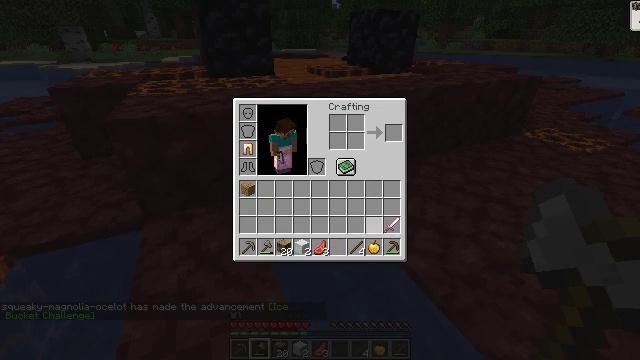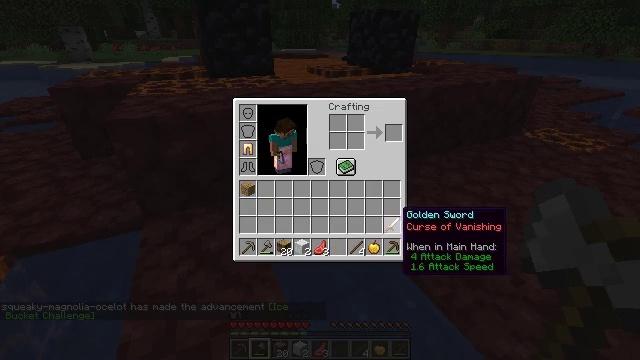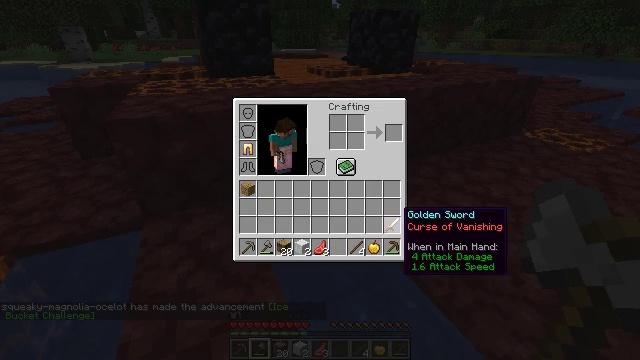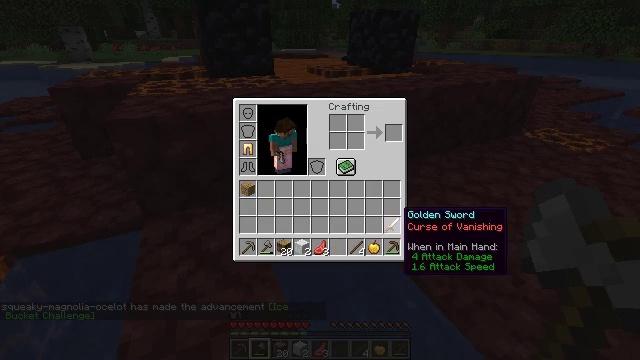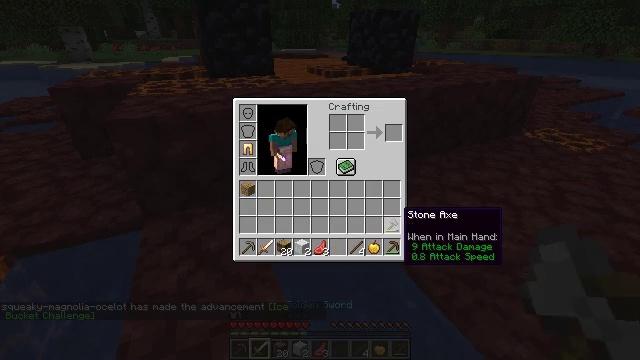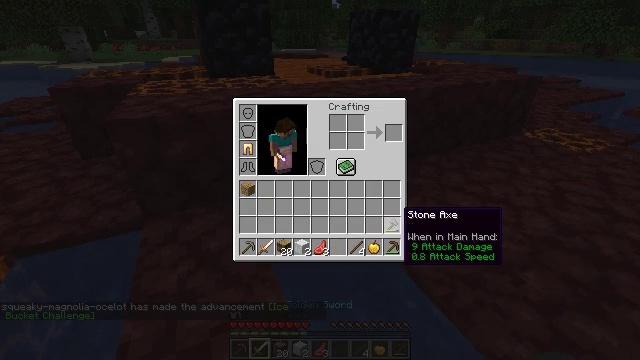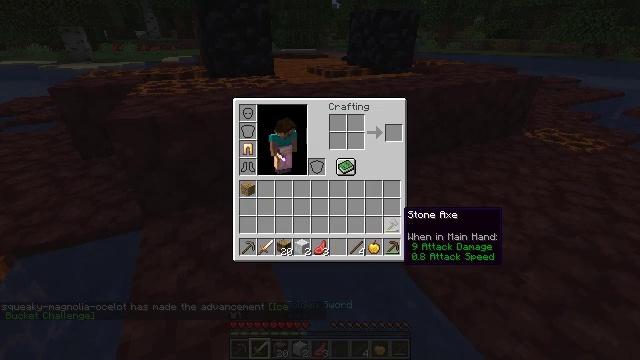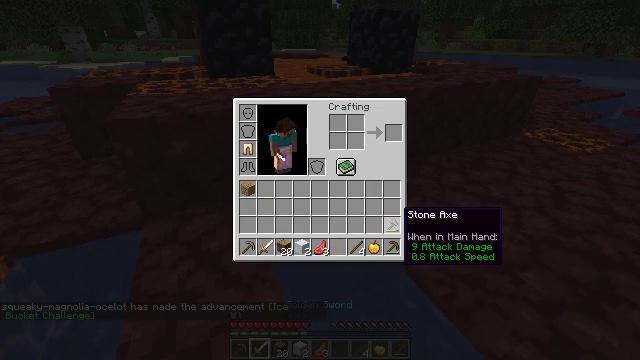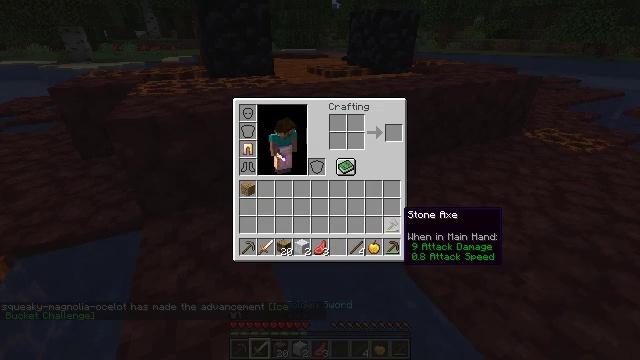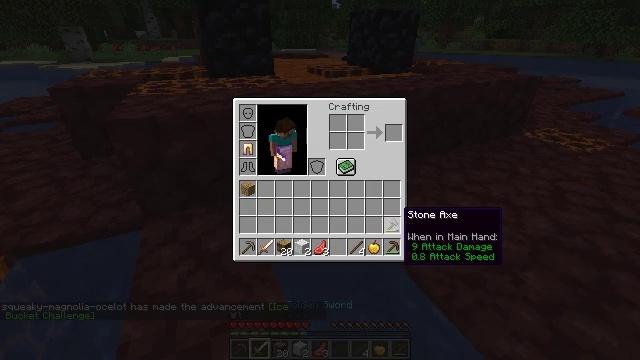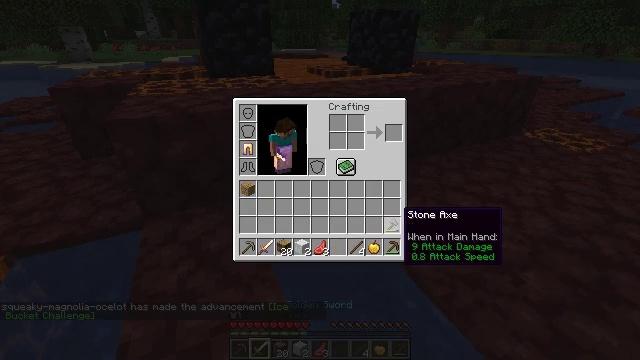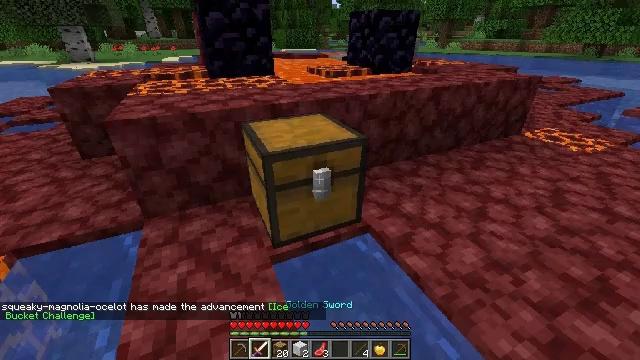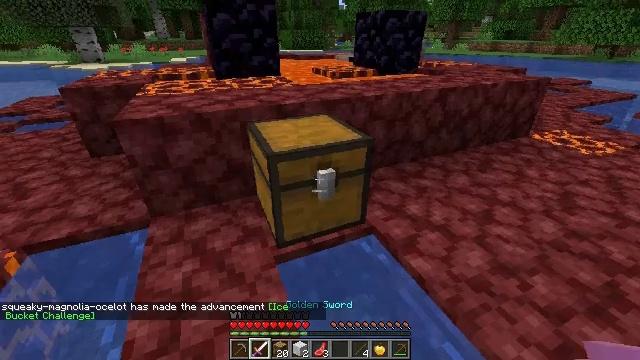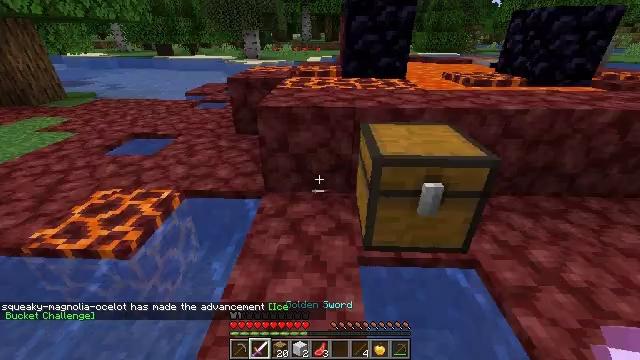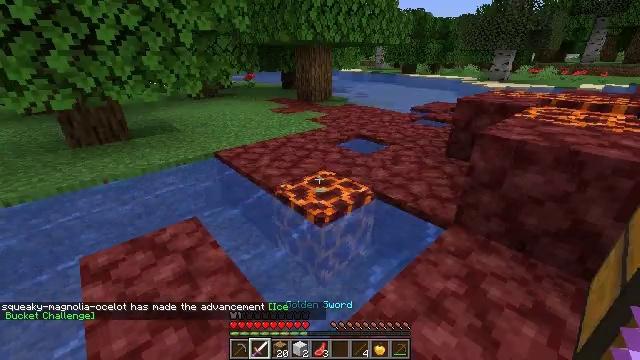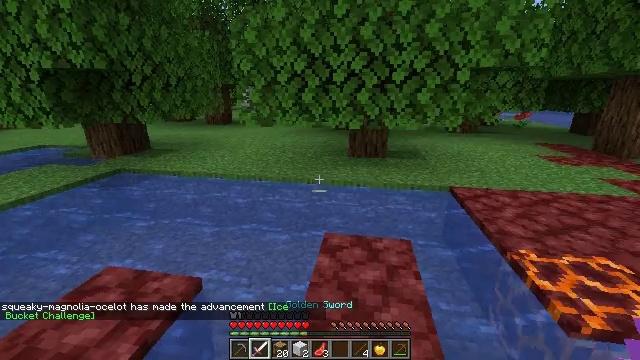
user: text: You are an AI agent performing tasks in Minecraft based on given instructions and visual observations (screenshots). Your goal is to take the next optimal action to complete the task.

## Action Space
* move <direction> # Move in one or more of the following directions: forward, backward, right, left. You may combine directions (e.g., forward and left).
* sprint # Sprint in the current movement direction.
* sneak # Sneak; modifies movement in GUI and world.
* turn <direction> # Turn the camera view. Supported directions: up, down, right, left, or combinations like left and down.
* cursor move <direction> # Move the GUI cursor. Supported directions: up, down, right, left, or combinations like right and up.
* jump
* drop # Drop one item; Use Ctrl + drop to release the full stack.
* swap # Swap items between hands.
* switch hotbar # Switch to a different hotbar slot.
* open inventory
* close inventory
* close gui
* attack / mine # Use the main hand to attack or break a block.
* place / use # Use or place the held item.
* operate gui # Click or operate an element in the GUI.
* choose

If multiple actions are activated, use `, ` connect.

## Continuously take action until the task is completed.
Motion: motion action
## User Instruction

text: Break oak leaves from the trees.
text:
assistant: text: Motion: sneak, cursor move right
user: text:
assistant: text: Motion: sneak
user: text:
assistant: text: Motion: sneak
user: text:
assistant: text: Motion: sneak, switch to hotbar 2
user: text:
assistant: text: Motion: sneak, switch to hotbar 2
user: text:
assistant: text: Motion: sneak
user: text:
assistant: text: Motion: no_op
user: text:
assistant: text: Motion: no_op
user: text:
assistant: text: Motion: no_op
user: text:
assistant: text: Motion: no_op
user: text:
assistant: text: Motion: no_op
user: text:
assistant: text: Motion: turn left
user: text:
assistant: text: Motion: turn left
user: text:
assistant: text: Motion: turn left and up
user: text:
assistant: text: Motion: turn left and up
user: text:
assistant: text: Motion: turn left
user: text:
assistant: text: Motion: turn right
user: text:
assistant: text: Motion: no_op
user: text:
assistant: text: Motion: move forward
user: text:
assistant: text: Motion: move forward
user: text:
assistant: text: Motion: no_op
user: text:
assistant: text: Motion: move forward
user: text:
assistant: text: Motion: move forward, turn right
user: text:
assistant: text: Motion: move forward
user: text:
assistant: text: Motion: move forward, turn right
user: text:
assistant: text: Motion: move forward, turn right
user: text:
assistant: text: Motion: move forward, turn right
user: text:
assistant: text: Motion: move forward, turn right and down
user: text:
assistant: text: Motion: move forward, turn right and down
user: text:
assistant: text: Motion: move forward, turn right